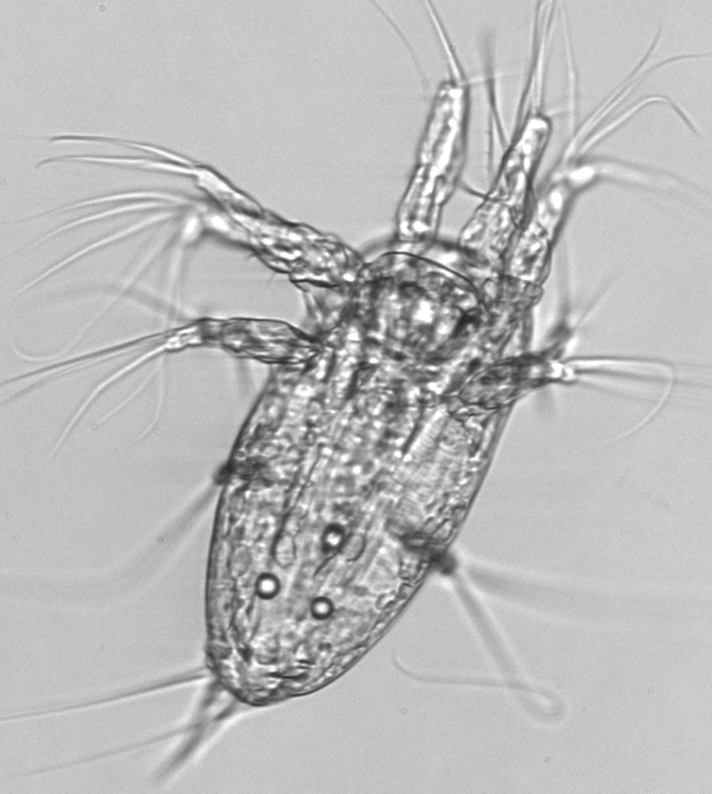
Label: Copepod_nauplii